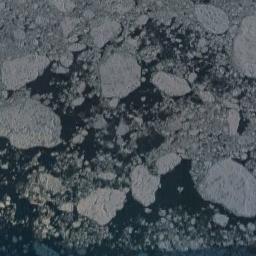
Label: sea_ice